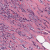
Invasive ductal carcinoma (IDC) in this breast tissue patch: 1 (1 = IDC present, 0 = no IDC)